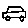
Label: car